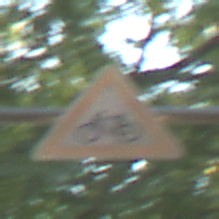
Verkehrszeichen: RadverkehrRechts
Umgebung: Outdoor, Suburban
Tageszeit: SunriseSunset
Wetter: Clear
Licht: Natural
Jahreszeit: NotSpecified
Kontrast: HighContrast